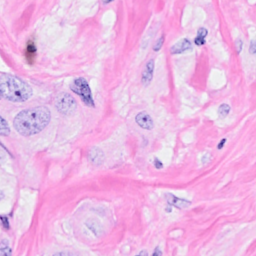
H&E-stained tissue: Breast